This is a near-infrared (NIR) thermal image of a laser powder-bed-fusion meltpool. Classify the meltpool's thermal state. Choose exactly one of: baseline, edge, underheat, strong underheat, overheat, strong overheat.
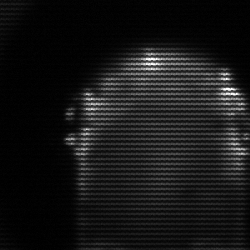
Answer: baseline